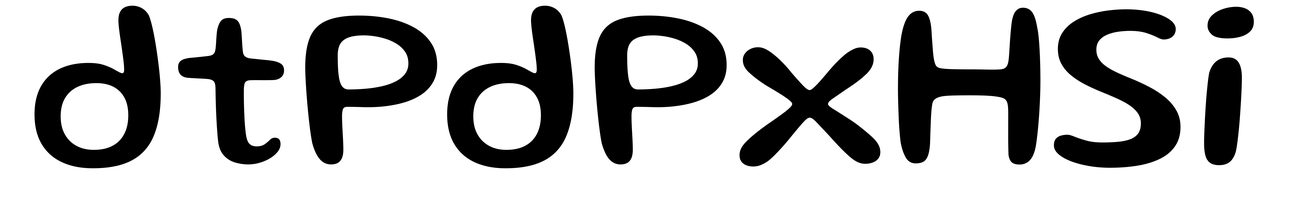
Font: Gluten_Regular